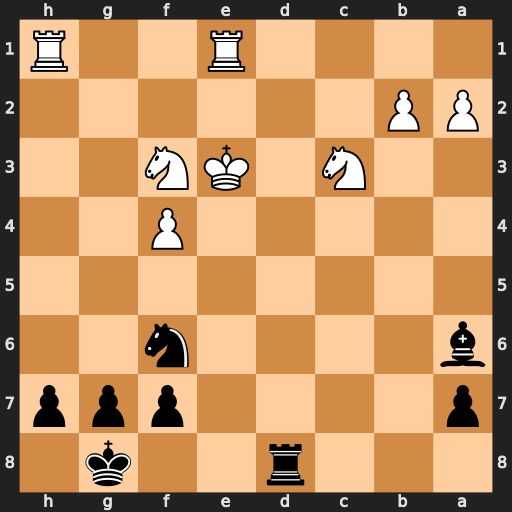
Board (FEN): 3r2k1/p4ppp/b4n2/8/5P2/2N1KN2/PP6/4R2R
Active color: b
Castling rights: -
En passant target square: -
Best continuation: Ng4+ Ke4 Bd3#